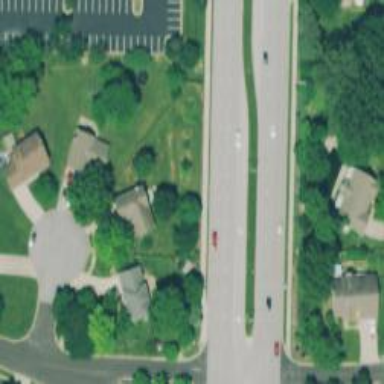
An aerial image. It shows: Road with dash markings.